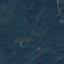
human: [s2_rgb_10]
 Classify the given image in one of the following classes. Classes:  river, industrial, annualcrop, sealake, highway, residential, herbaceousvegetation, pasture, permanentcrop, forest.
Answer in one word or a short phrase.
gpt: Forest